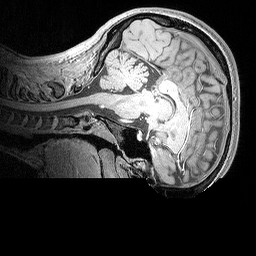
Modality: MP2RAGE
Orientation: sagittal
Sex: female
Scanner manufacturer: siemens
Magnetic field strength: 3 T
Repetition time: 5 s
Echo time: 0.00292 s